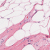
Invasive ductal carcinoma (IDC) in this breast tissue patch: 0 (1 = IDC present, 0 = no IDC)